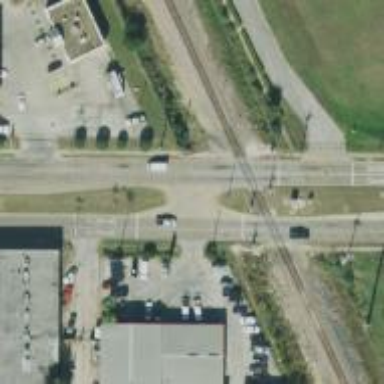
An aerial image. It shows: Railway crossing with lights and diagonal stripes.